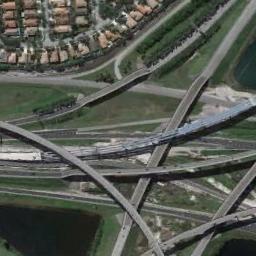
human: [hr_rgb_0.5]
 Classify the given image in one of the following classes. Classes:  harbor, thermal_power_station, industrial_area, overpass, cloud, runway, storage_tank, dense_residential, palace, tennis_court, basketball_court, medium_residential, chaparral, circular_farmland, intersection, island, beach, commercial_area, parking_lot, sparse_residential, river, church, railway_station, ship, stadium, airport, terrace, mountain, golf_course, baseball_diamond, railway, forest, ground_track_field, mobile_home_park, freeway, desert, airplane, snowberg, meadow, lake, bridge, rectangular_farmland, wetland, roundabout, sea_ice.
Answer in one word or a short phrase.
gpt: overpass